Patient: sex F, age 26
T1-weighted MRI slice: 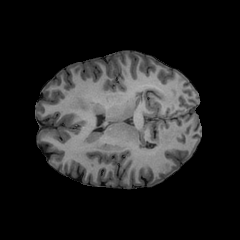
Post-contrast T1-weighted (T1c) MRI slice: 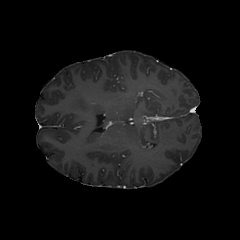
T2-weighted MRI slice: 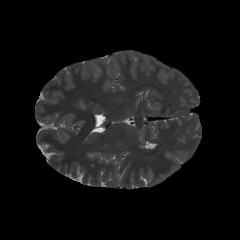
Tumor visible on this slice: yes
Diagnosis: Astrocytoma, IDH-mutant
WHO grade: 3